Question: I created a html page where I want to show some charts. For every chart I wrote text.
The chart is in a div, and the text is in a separate div although they belong to eachother.
When my window is small, the charts show in a vertical line under eachother which is ok. When the window is large, the divs are shown horizontal although the text and chart are separate. A picture will clearify what I am trying to explain:

I would like the text and chart toghether as one if that is possible? Thanks for your help and effort :).
EDIT:
Examplecode:
'<table><tr><td><div style="text-align: center;" class="span-5" >New sales orders versus previous year (100%)</div> <div id="ordcountVsPreviousYearDialChart_Object" class="span-3"></div> </td></tr></table>'
For each of the charts its the same.I am using only 1 table 1 tr and 1 td. I am not using a css. The answer you gave makes me think of creating an inline css. I will try your solution. Thanks so far!
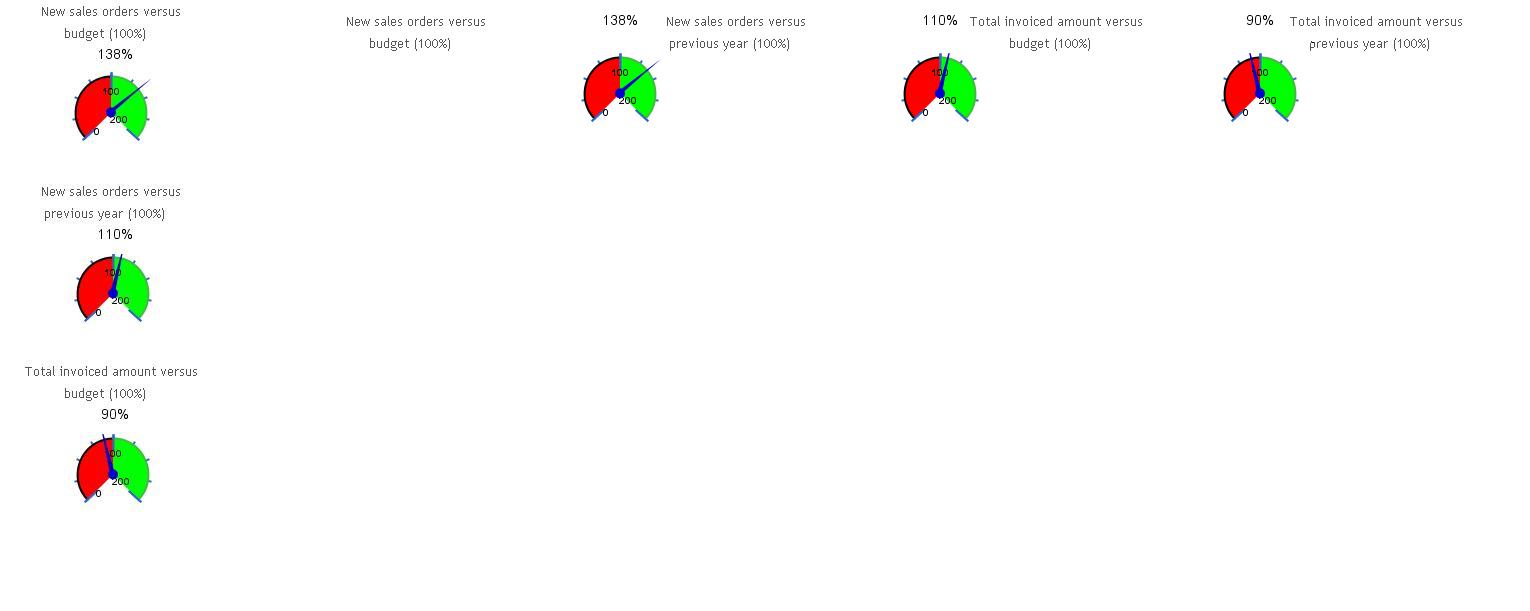
Answer: You can use the following code (look at fiddle -- <URL>
'''
<span style="display:inline-block;text-align: center;" class="span-5">
<span style="display:block;">
New sales orders versus previous year (100%)
</span>
<span id="ordcountVsPreviousYearDialChart_Object" class="span-3"></span>
</span>
'''
There are inline-blocks, so they would always create lines of blocks, and they are better than floats for your case in many ways.